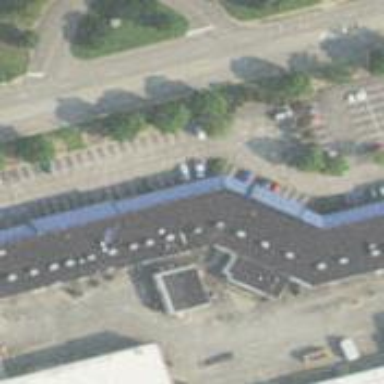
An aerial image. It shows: Convenience shop.